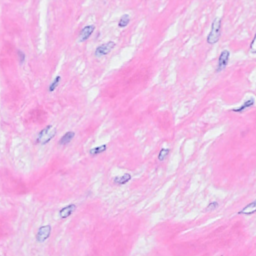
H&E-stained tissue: Breast